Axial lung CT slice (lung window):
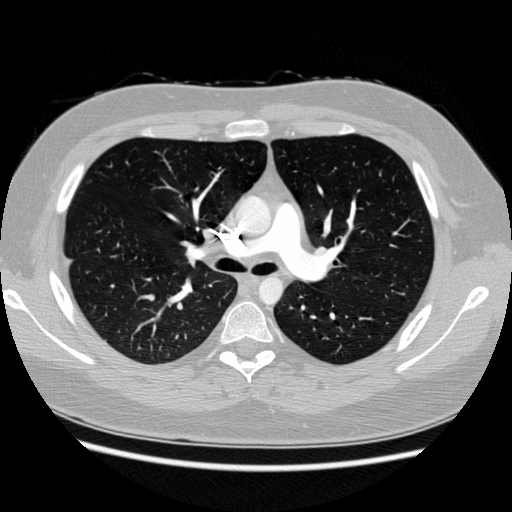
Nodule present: no